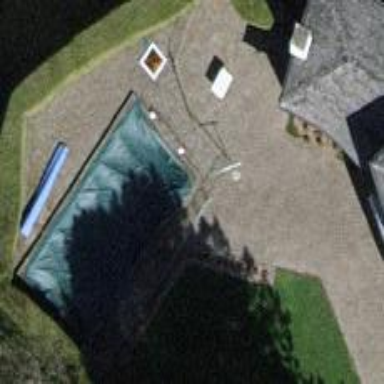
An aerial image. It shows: Swimming pool located in leisure land.